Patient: sex M, age 66
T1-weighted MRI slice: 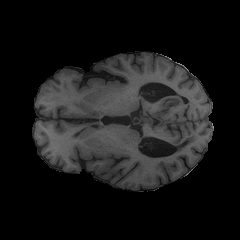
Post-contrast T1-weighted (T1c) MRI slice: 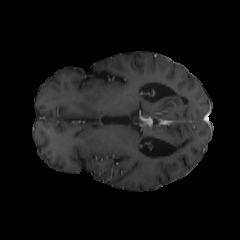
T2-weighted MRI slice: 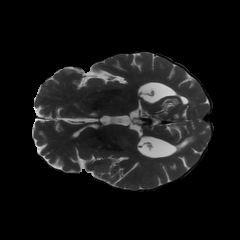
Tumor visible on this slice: yes
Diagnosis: Glioblastoma, IDH-wildtype
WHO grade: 4